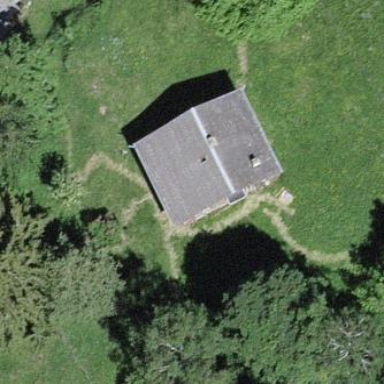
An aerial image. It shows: Simple and straightforward house.